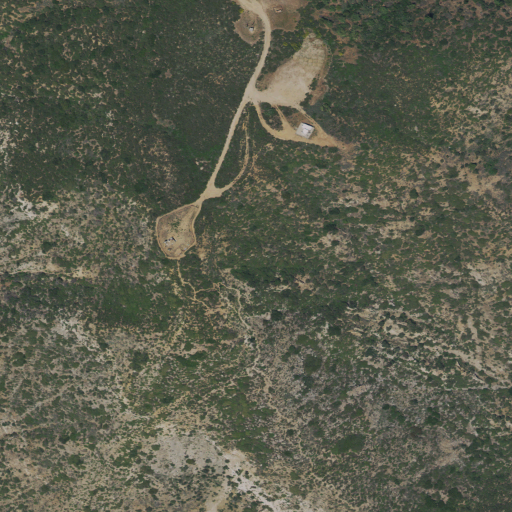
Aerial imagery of cape in California named Contract Point containing shrub, open development, and low intensity development